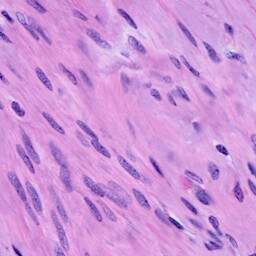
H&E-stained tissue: Cervix